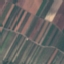
Label: PermanentCrop